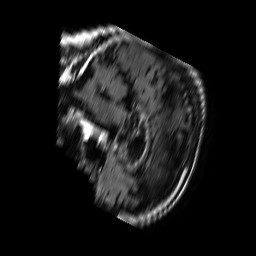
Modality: FLAIR
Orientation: sagittal
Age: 61
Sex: male
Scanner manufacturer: philips
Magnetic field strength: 1.5 T
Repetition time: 6 s
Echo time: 0.12 s